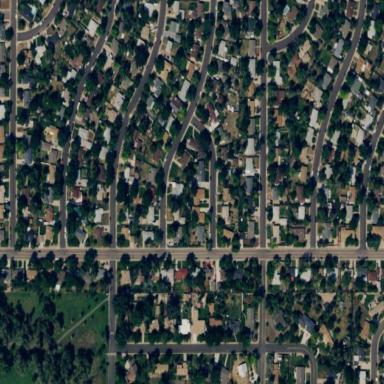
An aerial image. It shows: Single-family residential area.